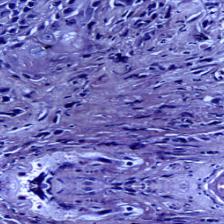
Diagnosis: OSCC